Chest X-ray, PA view. Patient: 31 years old, sex F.
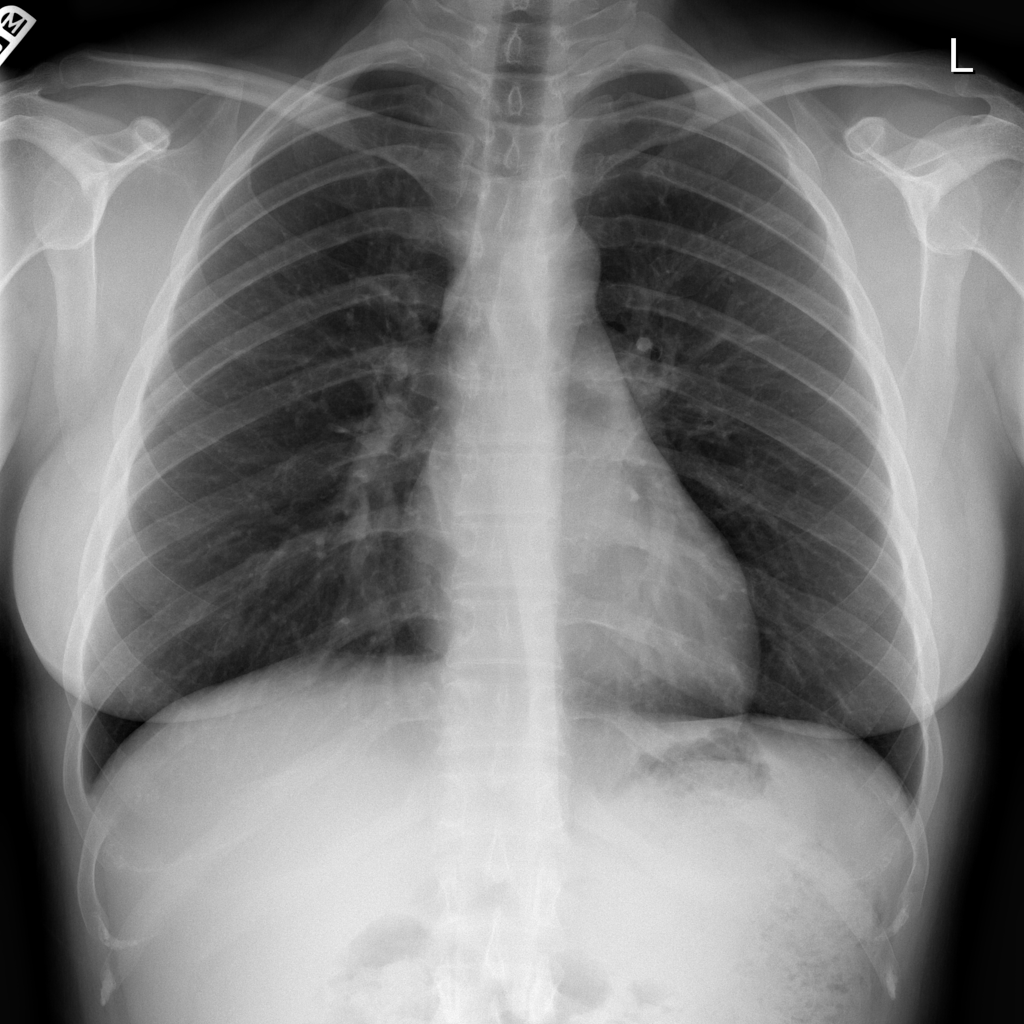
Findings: No Finding